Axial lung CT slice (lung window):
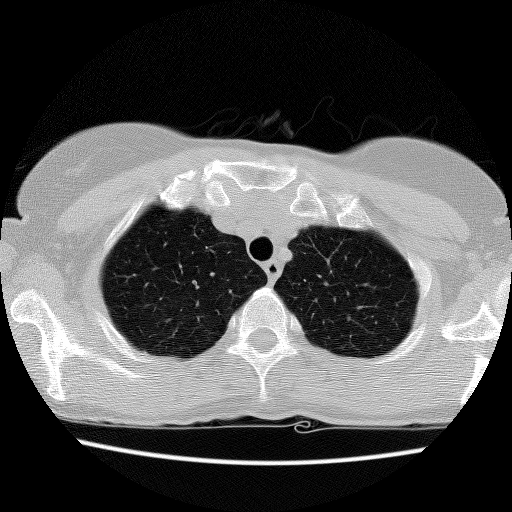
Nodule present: no